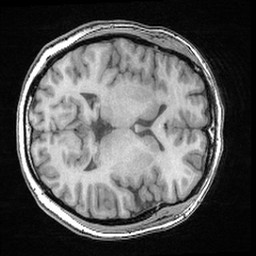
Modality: T1w
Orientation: axial
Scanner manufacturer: ge
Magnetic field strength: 3 T
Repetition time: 0.008572 s
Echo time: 0.003384 s